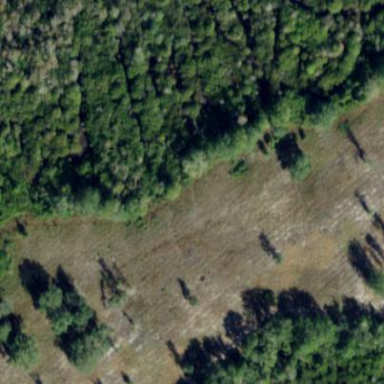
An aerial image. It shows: Forest area dominated by needle-leaved trees.